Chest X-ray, AP view. Patient: 53 years old, sex F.
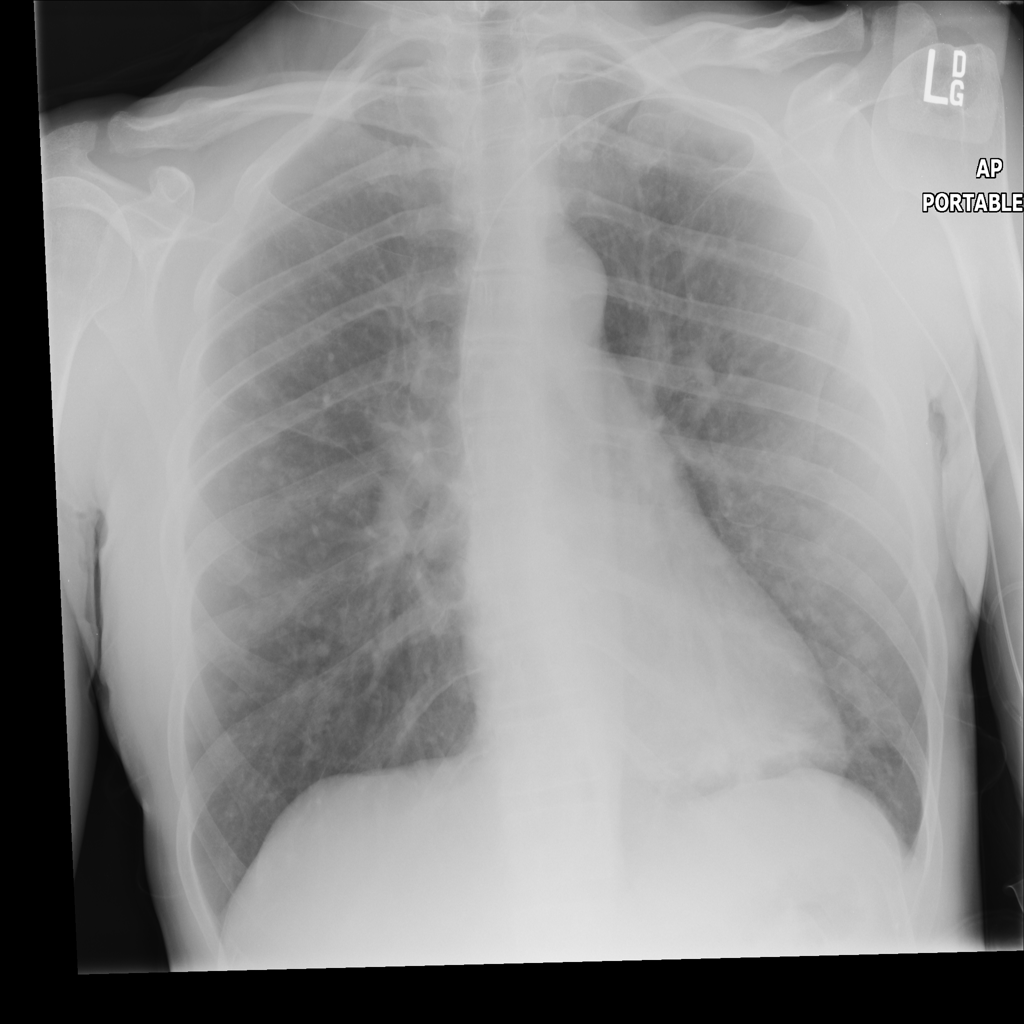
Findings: No Finding